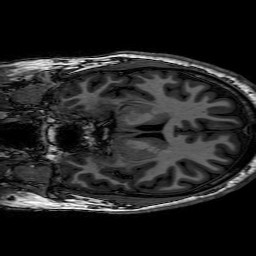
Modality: T1w
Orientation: coronal
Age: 37
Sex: male
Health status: healthy